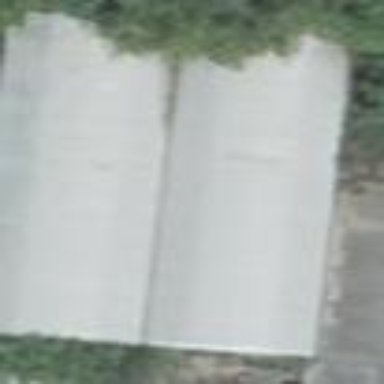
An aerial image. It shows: Industrial building.